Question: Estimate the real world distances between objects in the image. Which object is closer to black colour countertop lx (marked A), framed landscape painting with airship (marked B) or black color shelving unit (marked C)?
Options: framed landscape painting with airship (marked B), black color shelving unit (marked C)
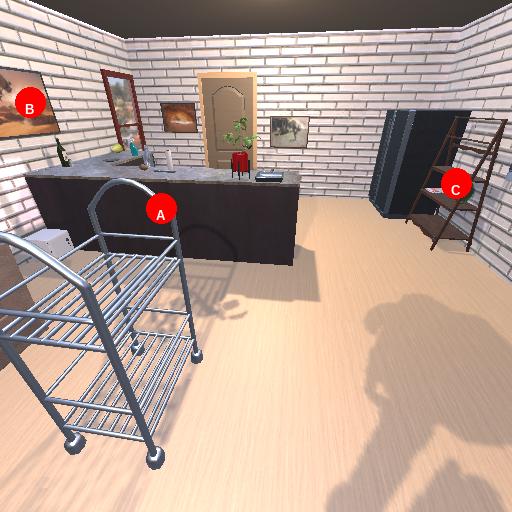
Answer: framed landscape painting with airship (marked B)